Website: walmart
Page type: billing-address
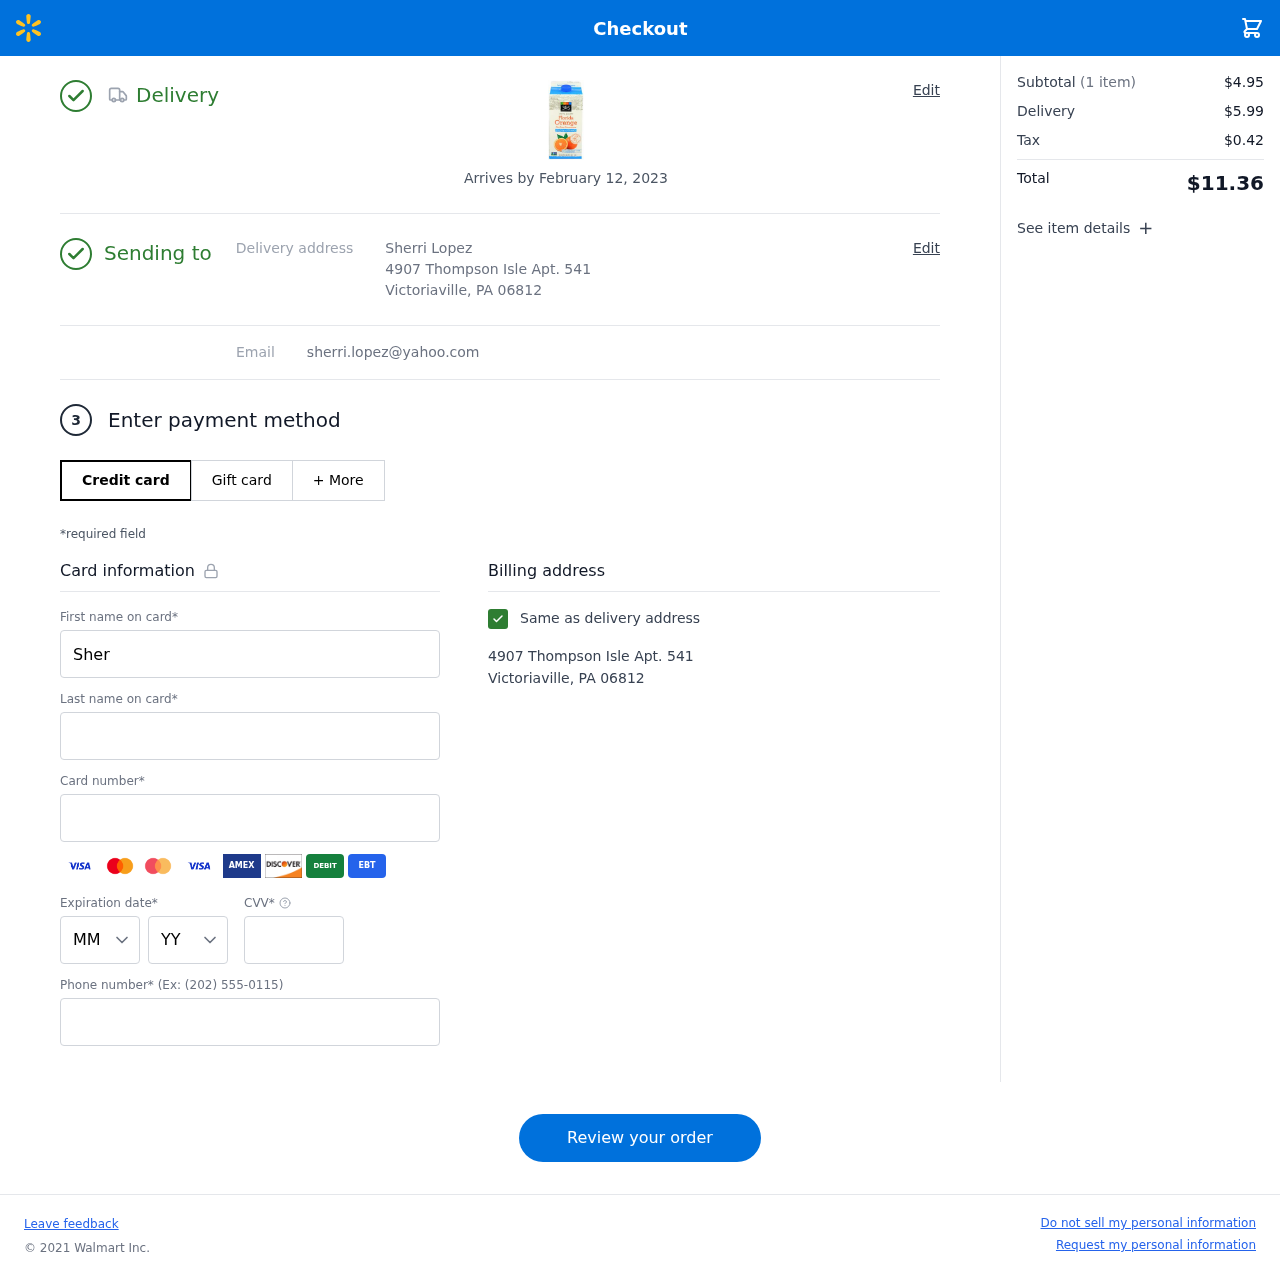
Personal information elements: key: PII_CARD_CVV
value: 458
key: PII_CARD_EXPIRY_MONTH
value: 11
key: PII_CARD_EXPIRY_YEAR
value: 27
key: PII_CARD_NUMBER
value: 4685 7439 7384 7188
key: PII_EMAIL
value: sherri.lopez@yahoo.com
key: PII_FIRSTNAME
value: Sherri
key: PII_FULLNAME
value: Sherri Lopez
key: PII_LASTNAME
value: Lopez
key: PII_PHONE
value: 3277244952
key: PII_STREET
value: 4907 Thompson Isle Apt. 541
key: PII_CITY_STATE_ZIP
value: Victoriaville, PA 06812
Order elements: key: ORDER_DELIVERY_DATE
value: Arrives by February 12, 2023
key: ORDER_NUM_ITEMS
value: (1 item)
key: ORDER_SUBTOTAL
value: $4.95
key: ORDER_SHIPPING_COST
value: $5.99
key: ORDER_TAX
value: $0.42
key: ORDER_TOTAL
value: $11.36